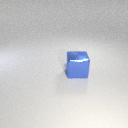
large blue metal cube